Question: I need to convert the default checkbox to this

It's ok to use anything, A background image, CSS3, jQuery.
<URL>
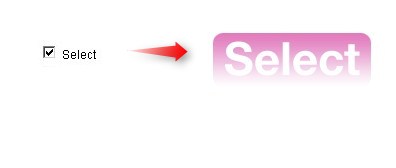
Answer: If you're not against using an existing toolkit, <URL>:

However, to be able to use that feature the way you want (using the 'value' attribute as the label), you'll have to give 'id' attributes to your check boxes, and add '<label>' elements that refer to these ids and expose their check box's value as their inner text. You can either change your markup by hand:
'''
<input type="checkbox" id="nutri" name="nutri" value="select">
<label for="nutri">select</label>
'''
Or modify it dynamically:
'''
$("input:checkbox").each(function(index) {
$("<label>").text(this.value)
.attr("for", this.id = "checkbox" + index + 1)
.insertAfter(this);
});
'''
From there on, it's as simple as calling 'button()' on the check box or 'buttonset()' on a container. Of course, if none of the default jQuery UI themes are appropriate for your project, you can design your own style for each visual state with <URL>.
You can find a live demo in <URL>.